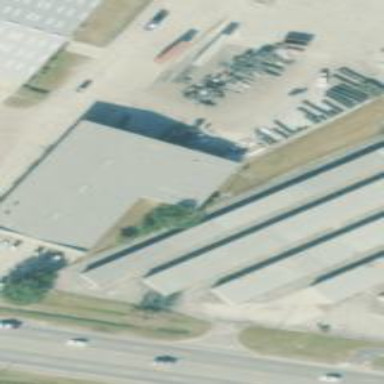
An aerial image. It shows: Warehouse.